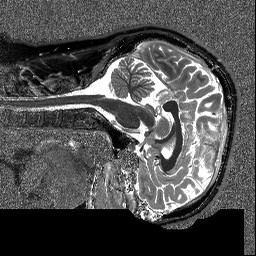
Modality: T1map
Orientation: sagittal
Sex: male